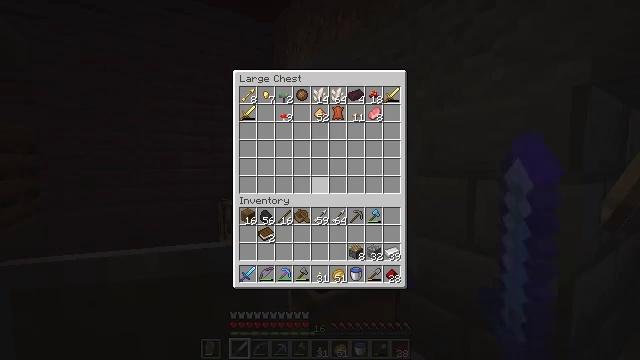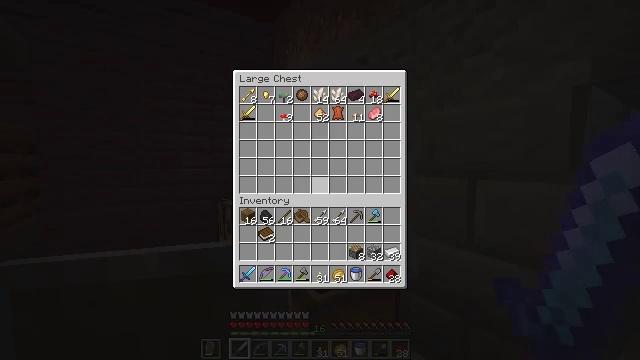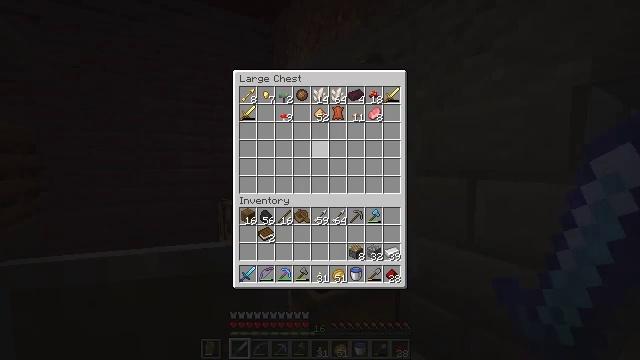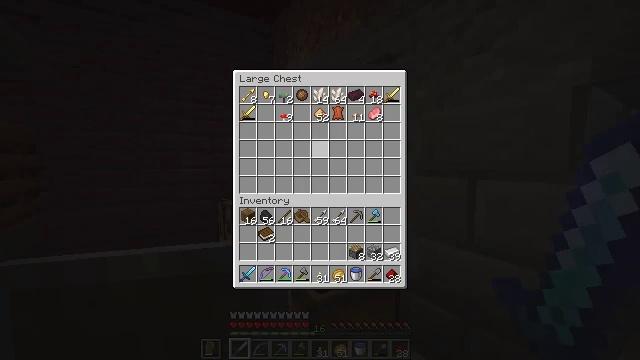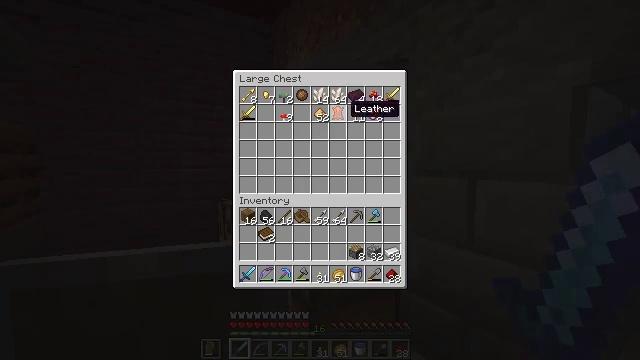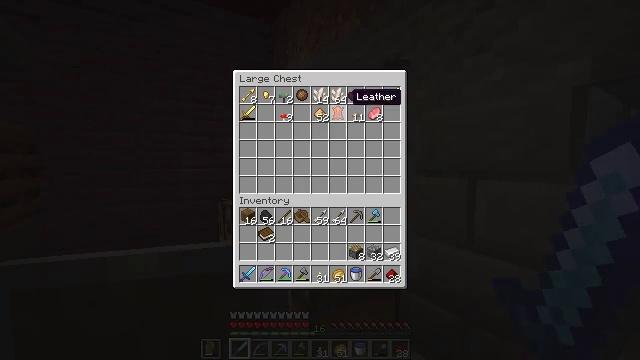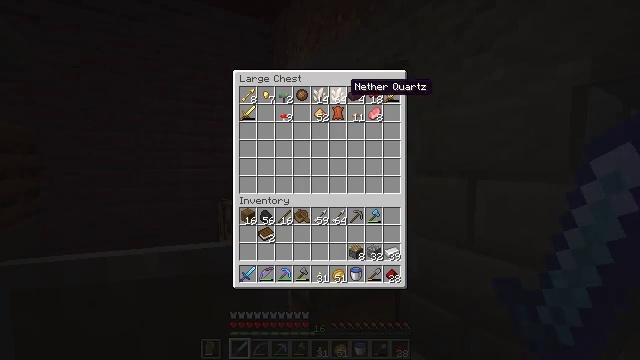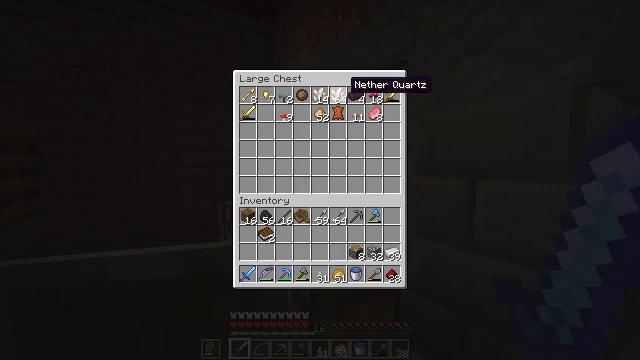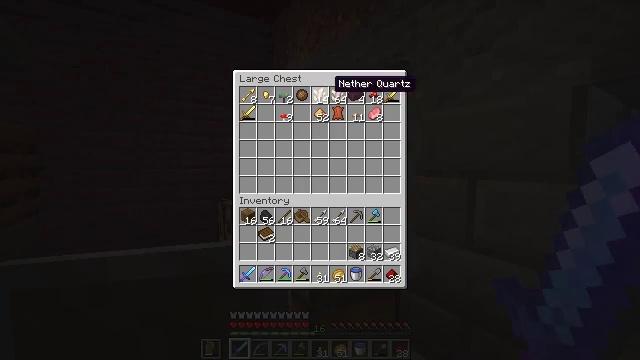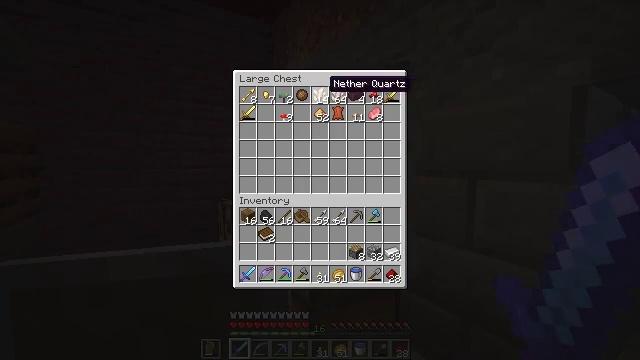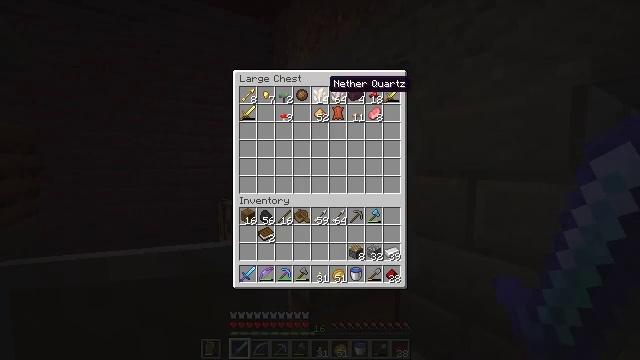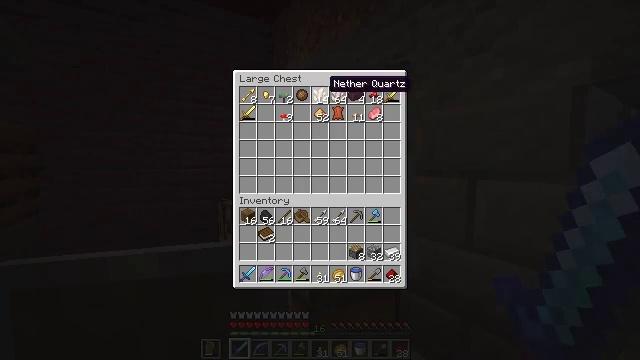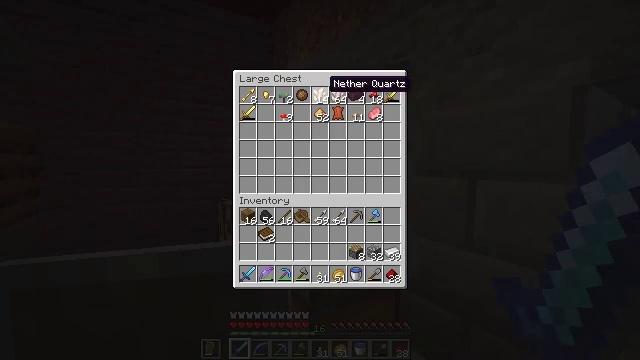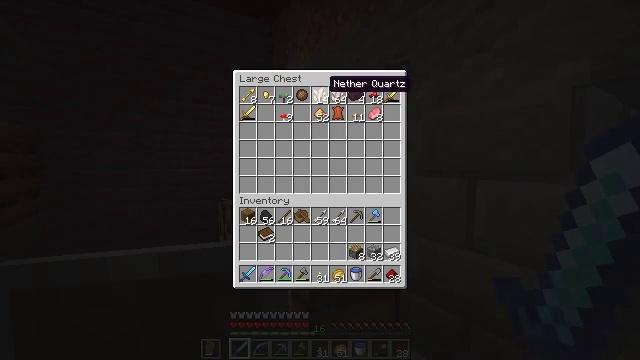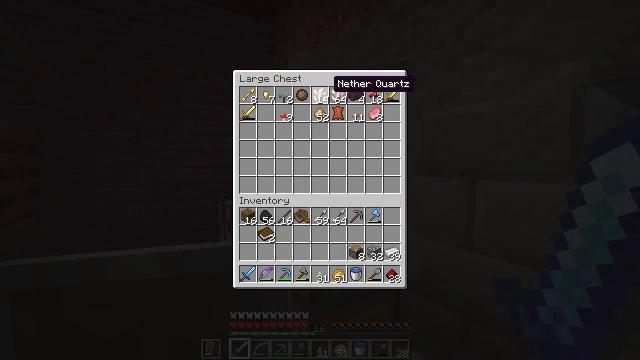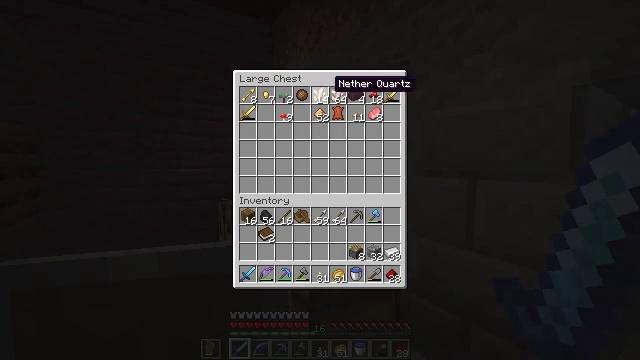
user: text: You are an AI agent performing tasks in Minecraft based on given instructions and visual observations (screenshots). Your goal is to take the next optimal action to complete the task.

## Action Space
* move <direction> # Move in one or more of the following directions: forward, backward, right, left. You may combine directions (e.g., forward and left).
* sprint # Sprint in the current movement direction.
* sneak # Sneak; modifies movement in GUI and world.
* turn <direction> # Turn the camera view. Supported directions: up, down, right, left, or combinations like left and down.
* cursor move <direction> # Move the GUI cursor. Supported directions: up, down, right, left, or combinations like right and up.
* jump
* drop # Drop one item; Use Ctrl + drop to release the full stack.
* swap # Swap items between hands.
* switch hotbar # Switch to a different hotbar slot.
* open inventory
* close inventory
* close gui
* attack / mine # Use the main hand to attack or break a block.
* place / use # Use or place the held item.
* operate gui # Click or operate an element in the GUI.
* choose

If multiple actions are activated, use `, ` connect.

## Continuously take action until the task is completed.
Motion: motion action
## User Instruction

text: Form an observer with the crafting table.
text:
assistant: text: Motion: no_op
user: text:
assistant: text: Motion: cursor move up
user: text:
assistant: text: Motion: cursor move up
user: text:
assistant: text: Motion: sneak, cursor move right and up
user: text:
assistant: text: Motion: sneak, cursor move up
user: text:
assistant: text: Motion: sneak, cursor move up
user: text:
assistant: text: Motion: sneak
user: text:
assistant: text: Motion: sneak, cursor move left
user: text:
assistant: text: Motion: sneak
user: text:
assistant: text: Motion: sneak
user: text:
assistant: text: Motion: sneak
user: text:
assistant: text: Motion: sneak
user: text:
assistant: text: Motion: sneak
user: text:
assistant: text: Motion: sneak
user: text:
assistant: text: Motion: sneak
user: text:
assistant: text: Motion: sneak
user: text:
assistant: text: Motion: sneak
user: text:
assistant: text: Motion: sneak, operate gui
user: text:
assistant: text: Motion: sneak, operate gui
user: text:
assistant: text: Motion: sneak
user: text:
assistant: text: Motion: sneak
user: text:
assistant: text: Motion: no_op
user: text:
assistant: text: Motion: no_op
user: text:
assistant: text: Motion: close gui
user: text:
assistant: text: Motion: turn right and down
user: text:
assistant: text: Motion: turn down
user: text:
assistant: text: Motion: turn left and down
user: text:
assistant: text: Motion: turn left and down
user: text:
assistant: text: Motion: move left
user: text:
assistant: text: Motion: move forward and move left